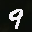
Label: 9